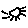
Label: sun